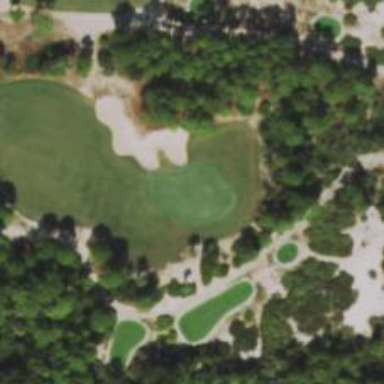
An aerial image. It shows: Golf hole.